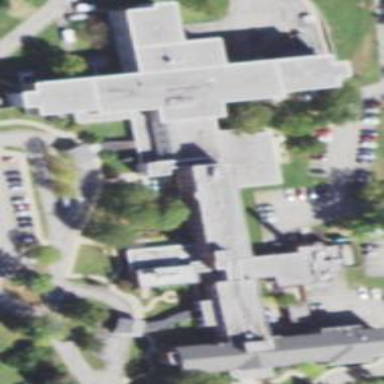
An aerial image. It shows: Building that serves as nursing home.